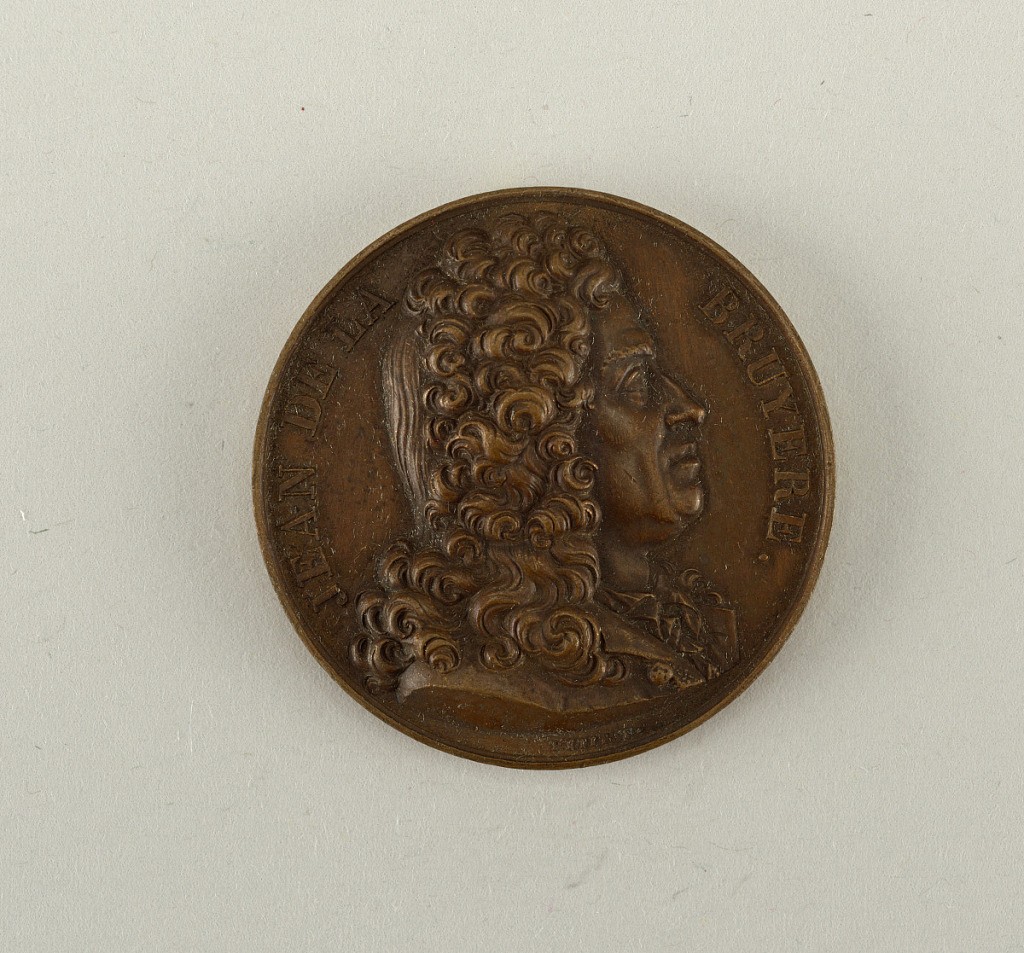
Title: Galerie métallique des grands hommes français (Great Men of France)
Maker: Louis Michel Petit, French, 1790 - 1844
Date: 1819
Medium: Cast bronze
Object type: Medal
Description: Bust of Jean de La Bruyère (1645 -1696).